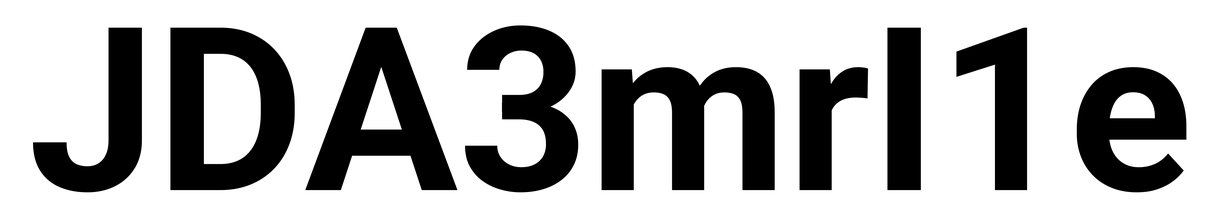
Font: Roboto_Bold